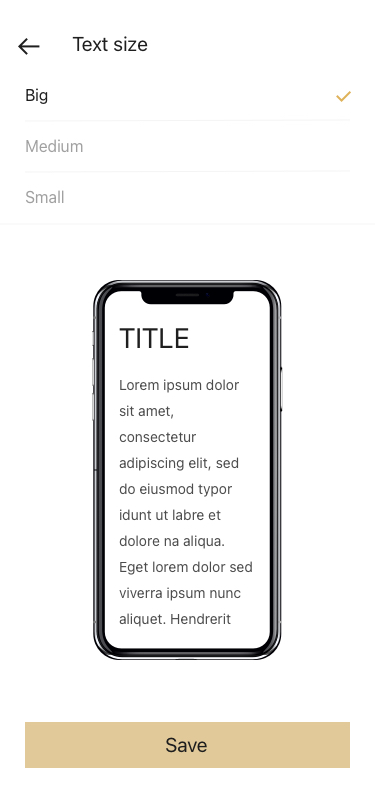
Text in this UI design:
Save
Big
Medium
Small
TITLE
Lorem ipsum dolor
sit amet,
consectetur
adipiscing elit, sed
do eiusmod typor
idunt ut labre et
dolore na aliqua.
Eget lorem dolor sed
viverra ipsum nunc
aliquet. Hendrerit
Text size